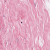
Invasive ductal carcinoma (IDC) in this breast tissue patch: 0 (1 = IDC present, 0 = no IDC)